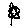
Label: flower